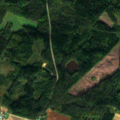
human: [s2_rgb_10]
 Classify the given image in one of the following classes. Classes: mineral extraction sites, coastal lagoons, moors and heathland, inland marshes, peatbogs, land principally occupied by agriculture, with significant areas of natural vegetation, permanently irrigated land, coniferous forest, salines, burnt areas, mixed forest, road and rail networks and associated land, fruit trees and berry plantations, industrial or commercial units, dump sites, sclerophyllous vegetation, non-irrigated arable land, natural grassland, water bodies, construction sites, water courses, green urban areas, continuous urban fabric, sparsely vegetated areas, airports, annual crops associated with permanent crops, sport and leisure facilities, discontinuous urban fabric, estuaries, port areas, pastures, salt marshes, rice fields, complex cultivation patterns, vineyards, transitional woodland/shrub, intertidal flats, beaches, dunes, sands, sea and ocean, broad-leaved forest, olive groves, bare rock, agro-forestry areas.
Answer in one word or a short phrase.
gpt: non-irrigated arable land, land principally occupied by agriculture, with significant areas of natural vegetation, broad-leaved forest, coniferous forest, mixed forest, transitional woodland/shrub